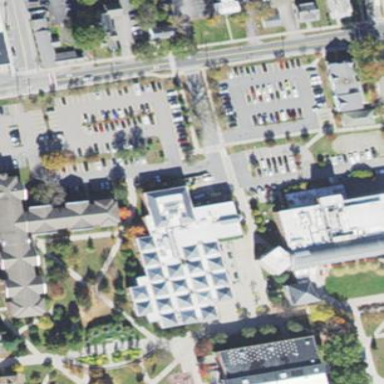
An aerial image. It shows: Public building.